Question: I have this data structure in Firestore:

Expected output: I will only update the 'array[1]' which is 'M'.
What it currently does: Instead of only updating the 'array[1]' it added another data in the 'array'. So instead of having only indexes '0,1,2' it became '0,1,2,3'
'''
const [category, setCategory] = useState([]);
//useEffect to get all of the categories
const [options, setOptions] = useState([]);
const [edit, setEdit] = useState();
const handleSubmit = async (e) => {
e.preventDefault();
const ref = doc(db, "category", state);
await updateDoc(ref, {
category: edit,
options: arrayUnion(options),
});
console.log("updated")
};
'''
'''
{category &&
category.map((category, index) => (
<form onSubmit={handleSubmit}>
<TextField
defaultValue={category.cat}
type="text"
value={categoryEdit}
fullWidth
onChange={(e) => setCategoryEdit(e.target.value)}
/>
{category.options.map((i) => (
<TextField
type="text"
defaultValue={i}
variant="outlined"
fullWidth
value={options[i]}
onChange={(e) => setOptions(e.target.value)}
/>
))}
</>
)}
<Button type="submit">Submit</Button>
</form>
))}
'''
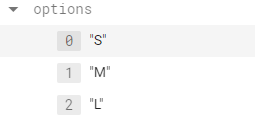
Answer: There is no way to update an item in an array field with either 'arrayUnion' or otherwise. You'll have to:
1. Read the document into your application
2. Get the full array
3. Update the one item in the array
4. Write the full array back to the document
Also see:
- <URL>